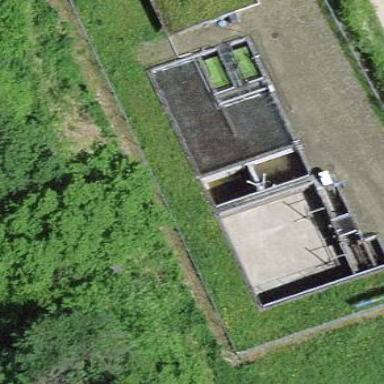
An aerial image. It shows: View of wastewater plant.